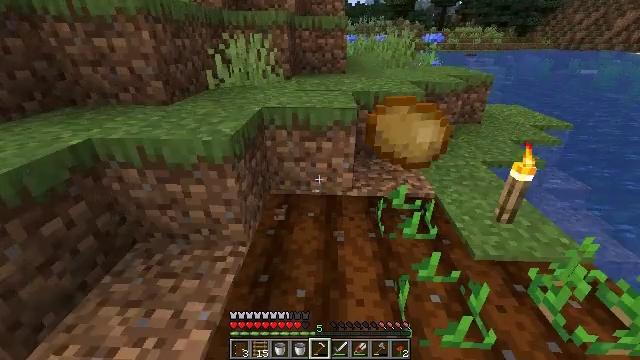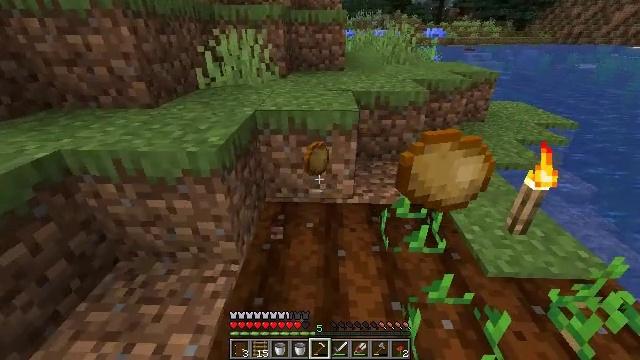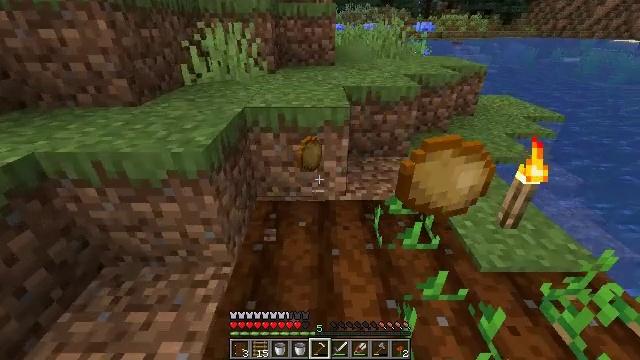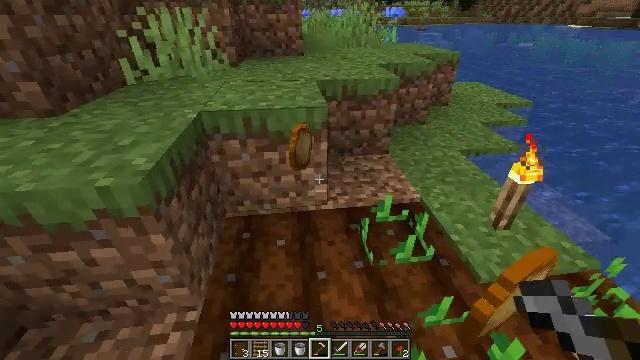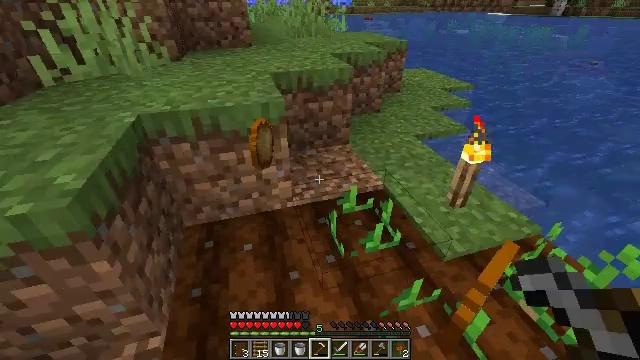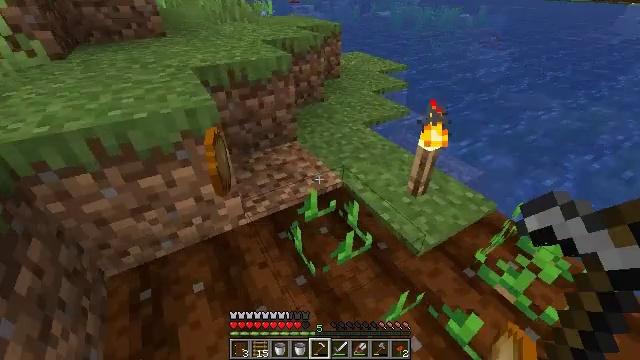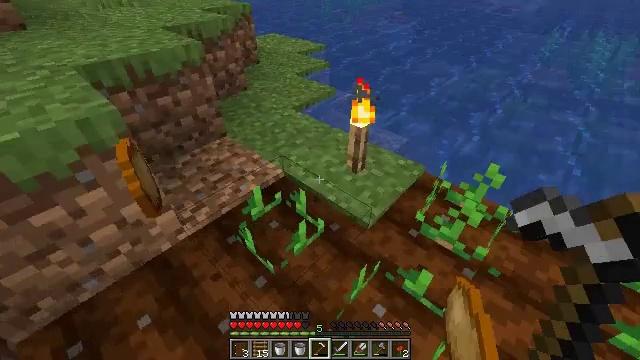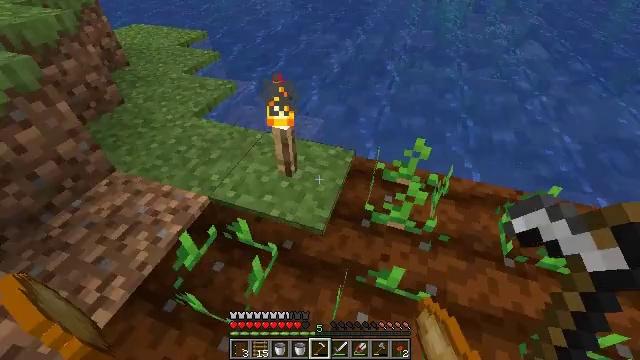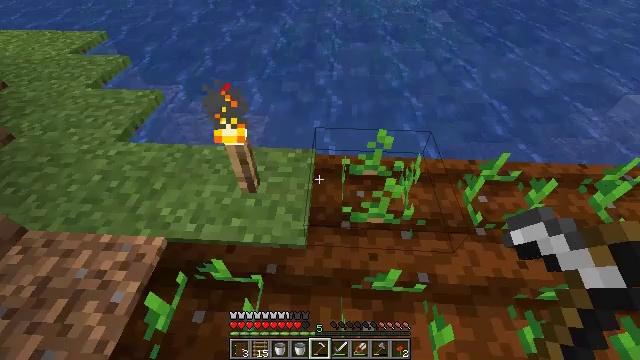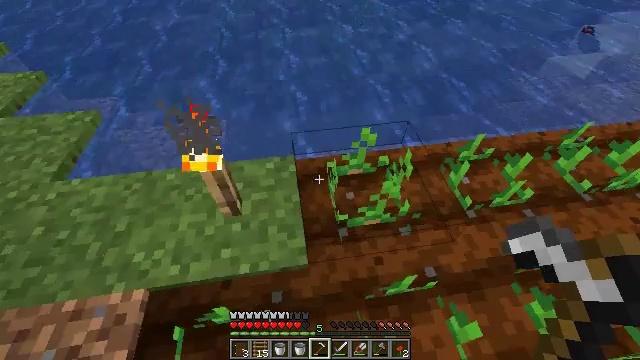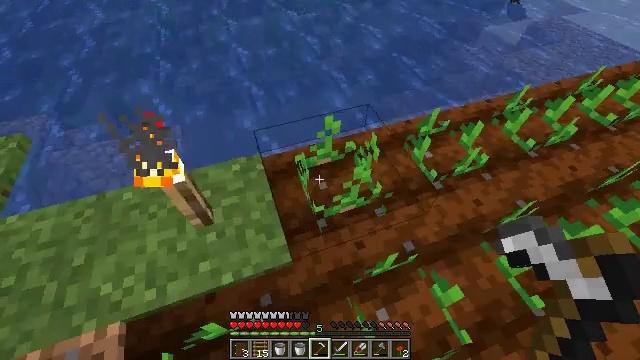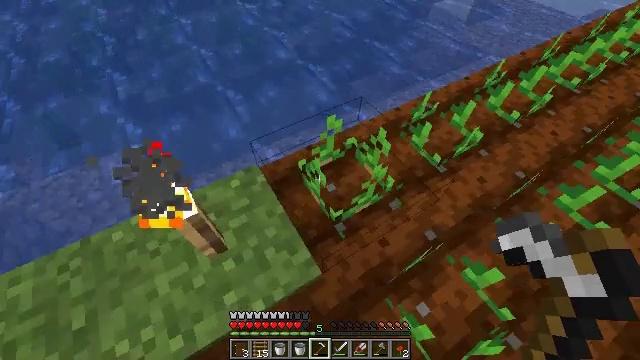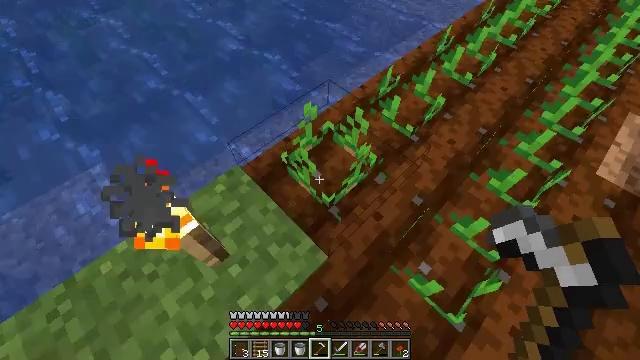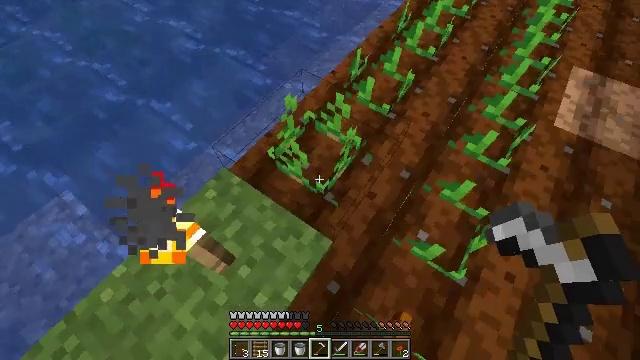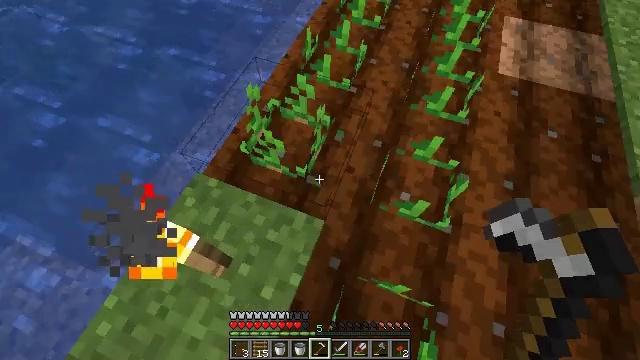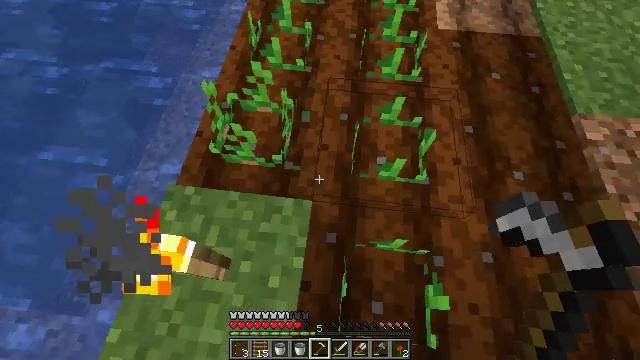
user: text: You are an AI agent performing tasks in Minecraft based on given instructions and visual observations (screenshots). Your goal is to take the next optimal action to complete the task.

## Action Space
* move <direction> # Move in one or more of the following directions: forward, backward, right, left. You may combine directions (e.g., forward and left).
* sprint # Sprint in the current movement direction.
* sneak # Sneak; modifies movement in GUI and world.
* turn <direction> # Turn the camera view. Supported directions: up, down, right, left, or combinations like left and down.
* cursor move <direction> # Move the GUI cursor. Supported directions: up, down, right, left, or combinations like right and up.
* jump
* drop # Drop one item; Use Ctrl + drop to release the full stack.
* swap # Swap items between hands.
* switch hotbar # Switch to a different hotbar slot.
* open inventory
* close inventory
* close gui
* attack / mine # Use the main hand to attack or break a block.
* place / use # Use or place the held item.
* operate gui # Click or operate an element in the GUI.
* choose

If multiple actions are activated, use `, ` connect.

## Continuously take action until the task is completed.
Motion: motion action
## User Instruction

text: Mine potatoes from the farmland.
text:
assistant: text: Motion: move forward
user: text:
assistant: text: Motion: move forward, turn right and down
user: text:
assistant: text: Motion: move forward, turn right and down
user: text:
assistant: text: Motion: move forward, turn right and down
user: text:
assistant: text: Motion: move forward, turn right and down
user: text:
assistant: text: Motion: move forward, turn right and down
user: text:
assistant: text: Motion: move forward and move left, turn right and down
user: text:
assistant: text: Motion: move forward and move left, turn right and down
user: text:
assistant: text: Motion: move forward and move left, turn right and down
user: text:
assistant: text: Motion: move forward and move left, turn right and down
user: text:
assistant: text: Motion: move left, turn right and down
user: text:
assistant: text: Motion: move left, turn right and down
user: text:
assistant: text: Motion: turn right and down
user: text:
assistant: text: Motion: turn right and down
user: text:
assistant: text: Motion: turn right and down
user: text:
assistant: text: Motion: turn right
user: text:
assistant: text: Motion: turn right
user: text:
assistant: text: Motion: turn right
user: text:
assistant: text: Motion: move right, turn right
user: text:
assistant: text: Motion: move right
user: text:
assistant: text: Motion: move right
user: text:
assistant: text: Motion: no_op
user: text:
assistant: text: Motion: turn left and down
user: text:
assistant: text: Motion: turn left and down, attack / mine
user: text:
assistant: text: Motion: turn left and down, attack / mine
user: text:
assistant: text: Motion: turn left, attack / mine
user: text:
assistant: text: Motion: turn left and up, attack / mine
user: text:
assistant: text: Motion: turn left and up, attack / mine
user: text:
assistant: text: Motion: move forward, turn left and up
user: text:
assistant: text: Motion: move forward, turn up